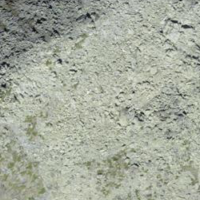
EUNIS habitat code: 31
Species observed at this site:
Oenanthe oenanthe
Gypaetus barbatus
Montifringilla nivalis
Turdus viscivorus
Fringilla coelebs
Turdus torquatus
Prunella collaris
Lagopus muta
Alauda arvensis
Fringilla montifringilla
Nucifraga caryocatactes
Pyrrhocorax graculus
Aquila chrysaetos
Corvus corax
Motacilla alba
Periparus ater